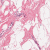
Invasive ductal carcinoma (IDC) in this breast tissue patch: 0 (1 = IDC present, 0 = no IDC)